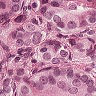
Metastatic tissue present: yes